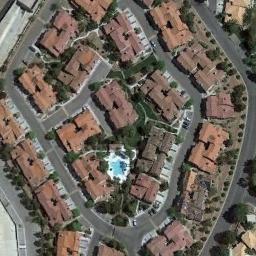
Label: dense_residential